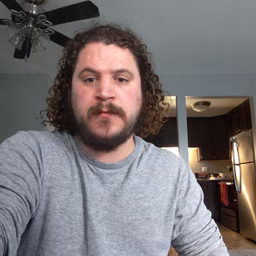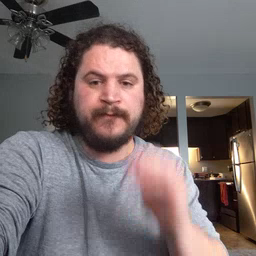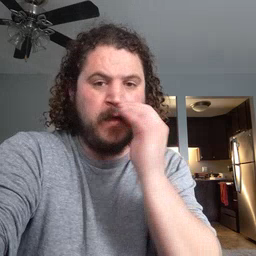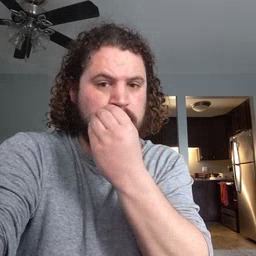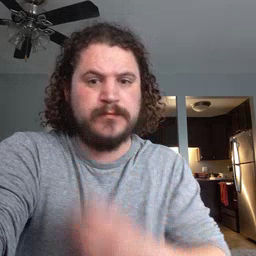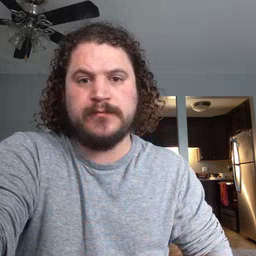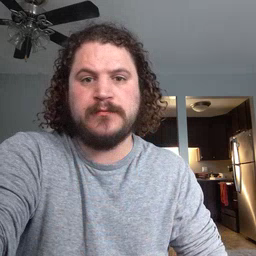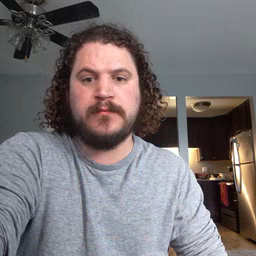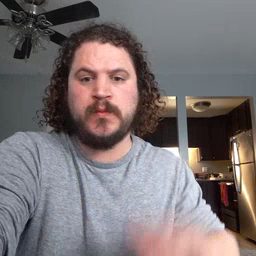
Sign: flower